Field crop: maize
Growth stage: 2
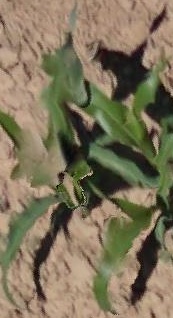
Species: maize